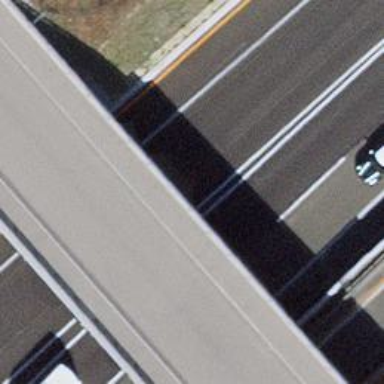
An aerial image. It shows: Asphalt motorway.